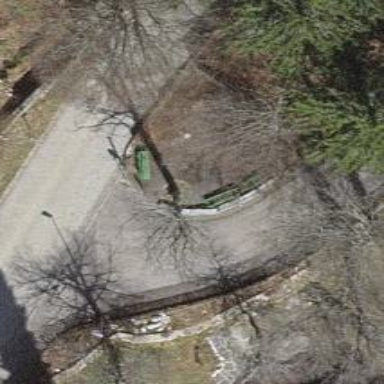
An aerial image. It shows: Bench.